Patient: sex M, age 46
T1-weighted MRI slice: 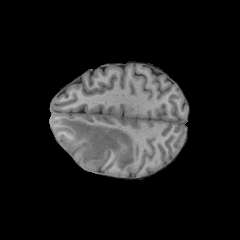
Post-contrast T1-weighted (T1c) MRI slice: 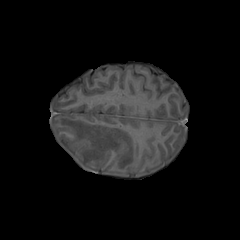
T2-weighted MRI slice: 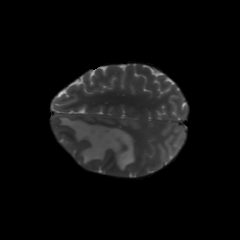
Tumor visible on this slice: yes
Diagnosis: Glioblastoma, IDH-wildtype
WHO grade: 4